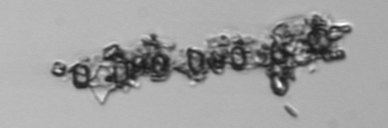
Label: Thalassiosira_TAG_external_detritus